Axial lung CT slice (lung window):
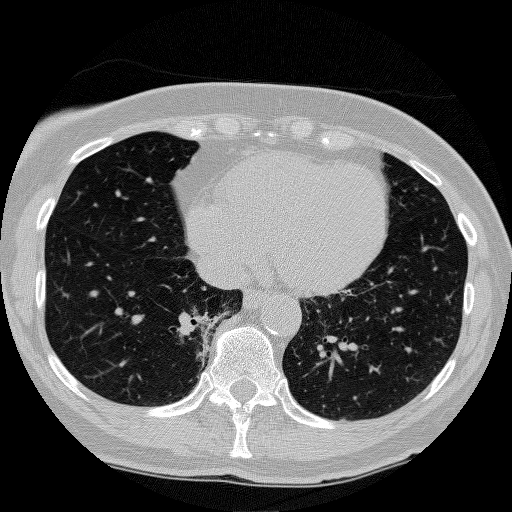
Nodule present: no